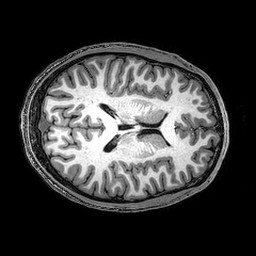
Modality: T1w
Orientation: axial
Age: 20
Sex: male
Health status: healthy
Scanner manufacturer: philips
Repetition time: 0.008278 s
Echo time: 0.00382 s